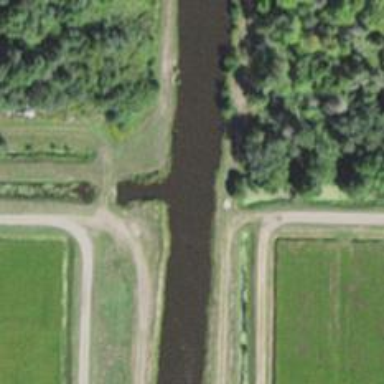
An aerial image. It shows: Canal.